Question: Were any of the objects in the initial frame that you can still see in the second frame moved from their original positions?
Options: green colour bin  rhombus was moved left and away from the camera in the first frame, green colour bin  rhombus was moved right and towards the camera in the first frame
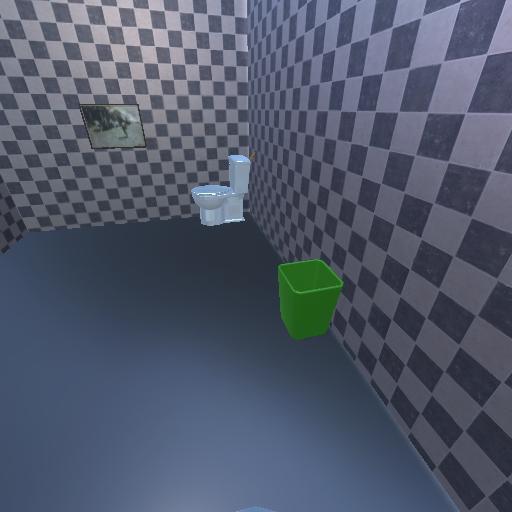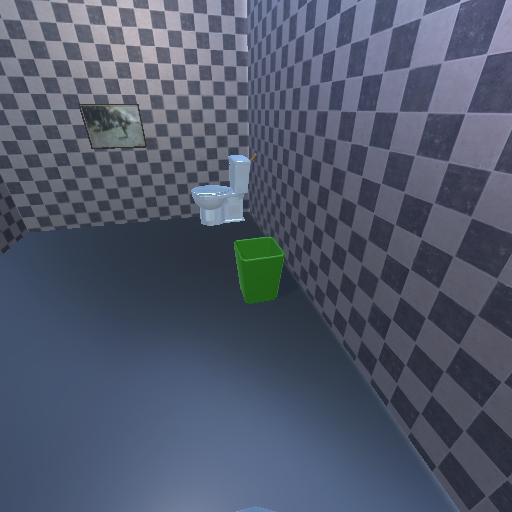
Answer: green colour bin  rhombus was moved left and away from the camera in the first frame